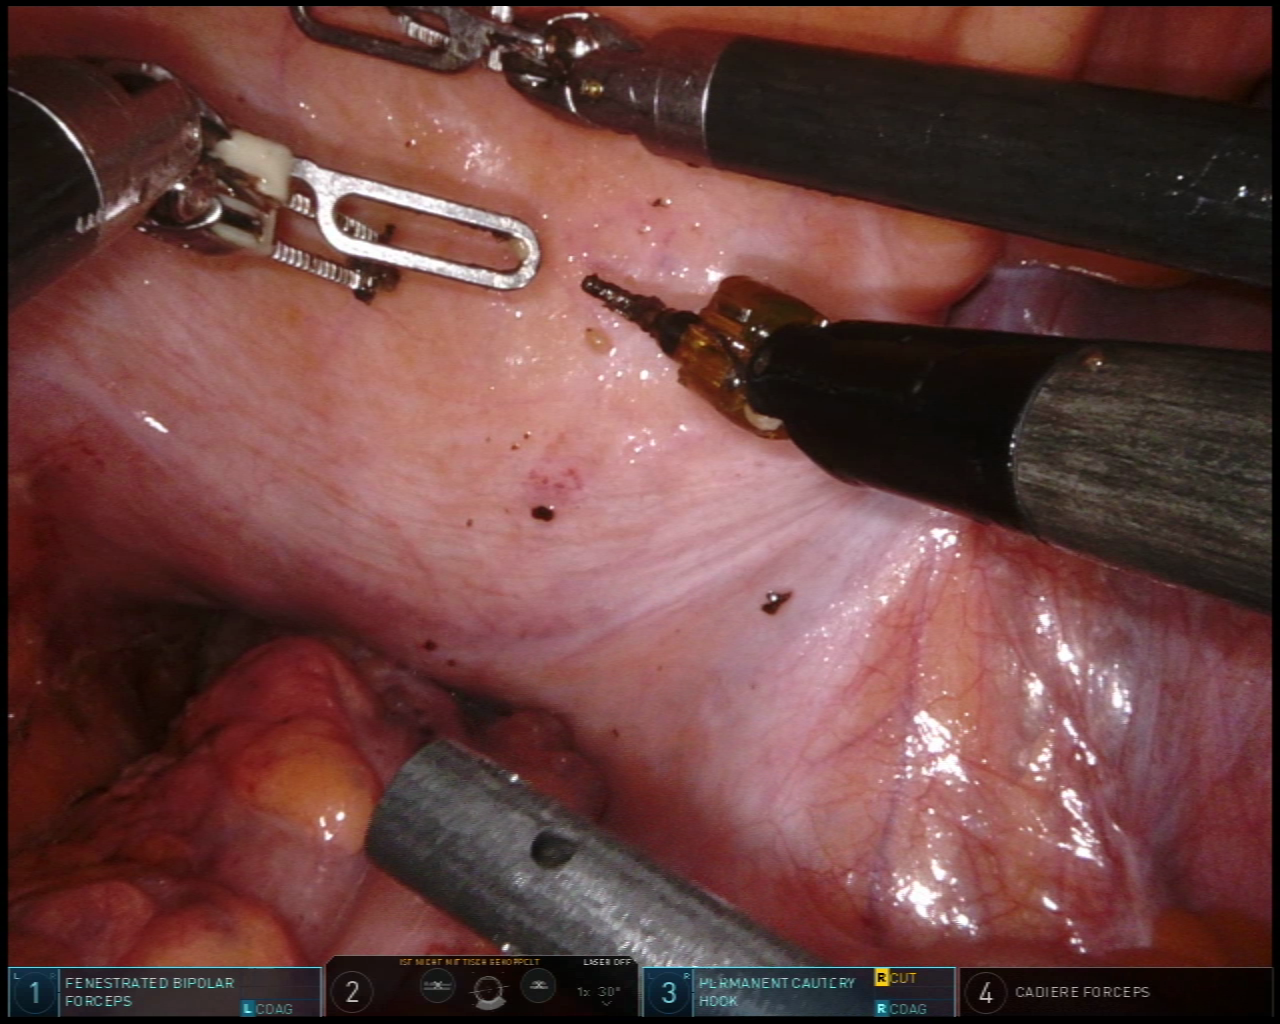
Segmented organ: colon
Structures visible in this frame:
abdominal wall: yes
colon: yes
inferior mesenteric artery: no
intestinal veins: no
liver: no
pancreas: no
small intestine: no
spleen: no
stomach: no
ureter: no
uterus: no
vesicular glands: no